Aerial crown-view tile of a tropical tree (Barro Colorado Island, Panama), acquired 20250715:
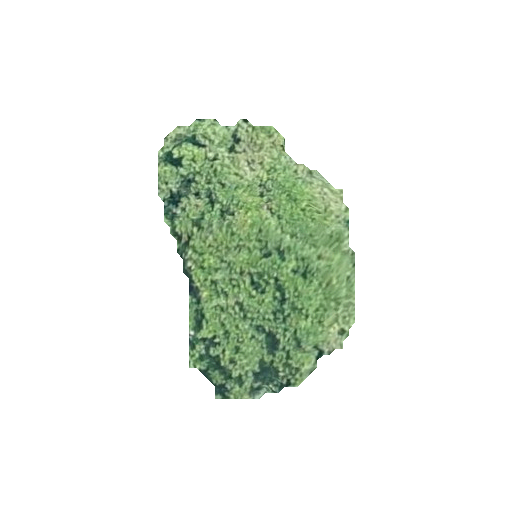
Species: Pourouma bicolor
GBIF accepted scientific name: Pourouma bicolor
Crown area: 60.441 m²